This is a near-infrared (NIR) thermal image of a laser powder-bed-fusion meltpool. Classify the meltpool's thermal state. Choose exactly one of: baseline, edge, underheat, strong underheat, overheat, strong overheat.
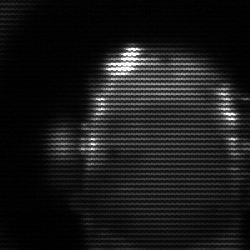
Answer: baseline